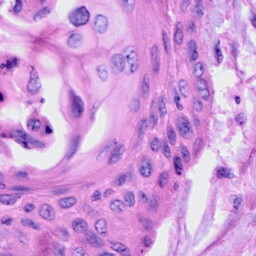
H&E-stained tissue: Cervix